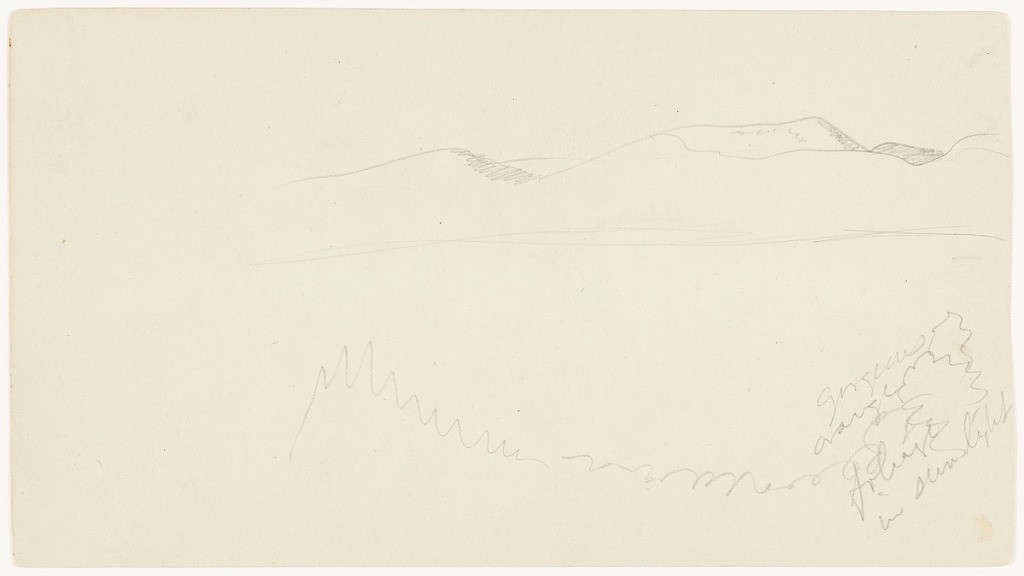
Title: Mountain Range across a Plain
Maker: Frederic Edwin Church, American, 1826–1900
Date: April or May 1868
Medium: Graphite on gray-green wove paper
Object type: Drawing
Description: Landscape sketch showing a distant mountain range across a flat plain, with loosely-rendered foliage in the immediate foreground.